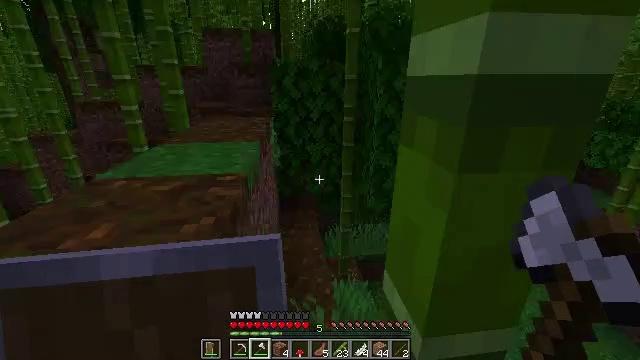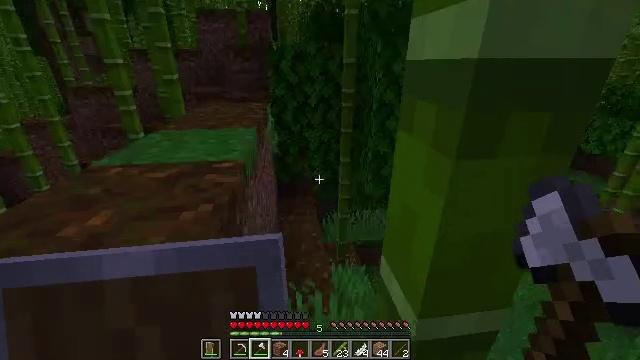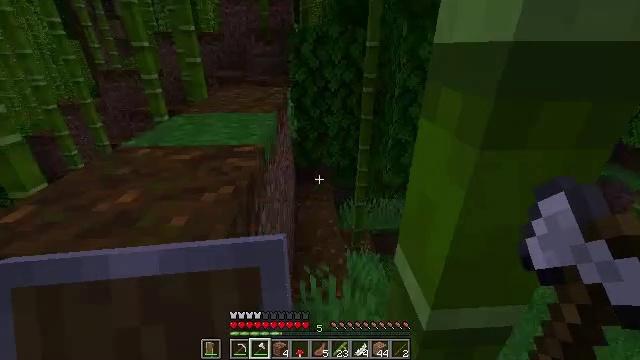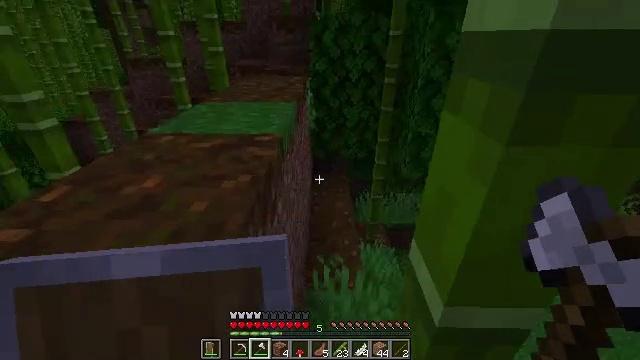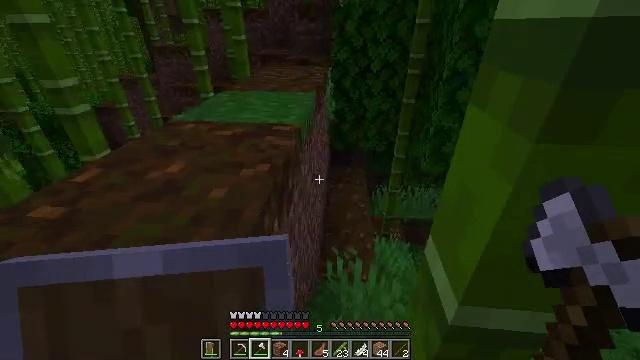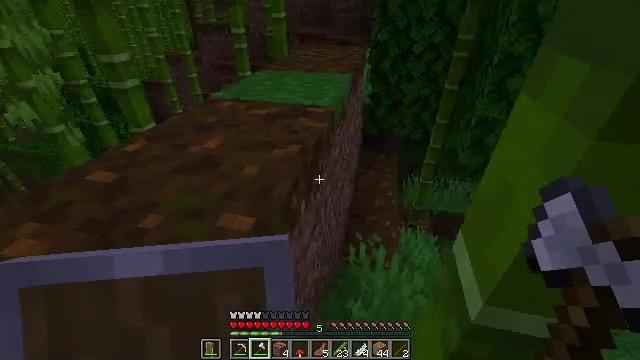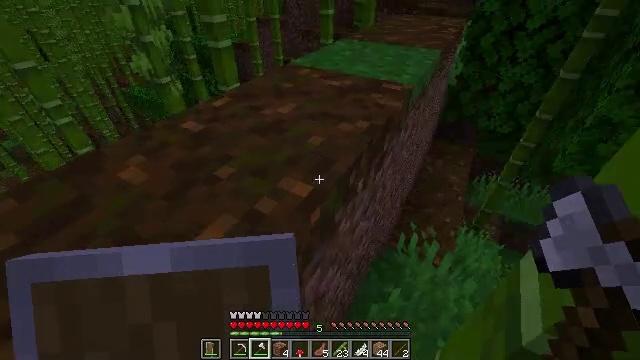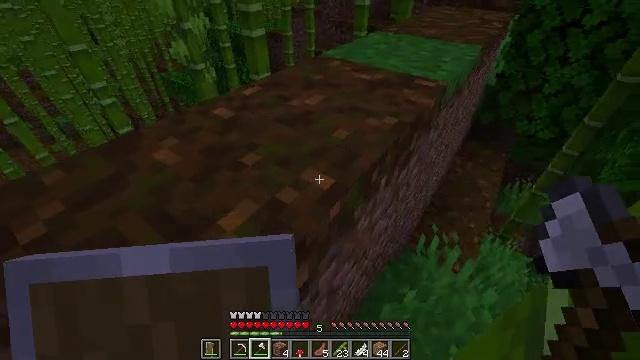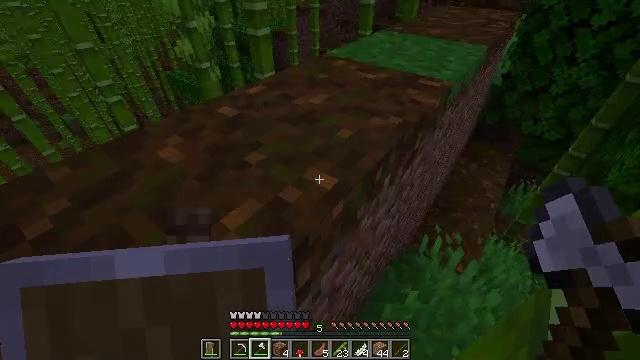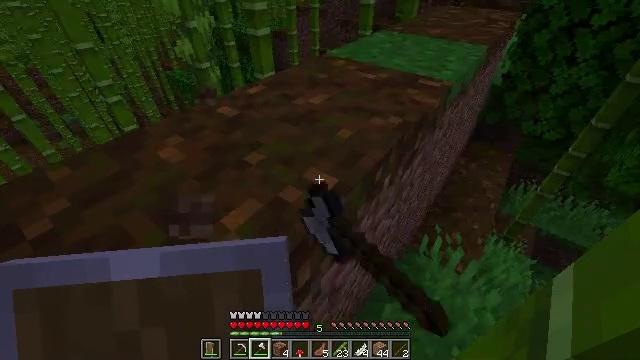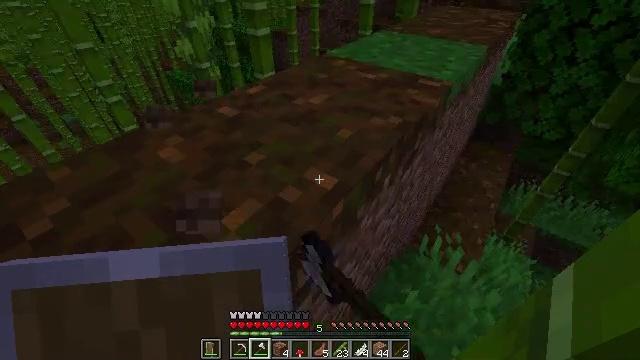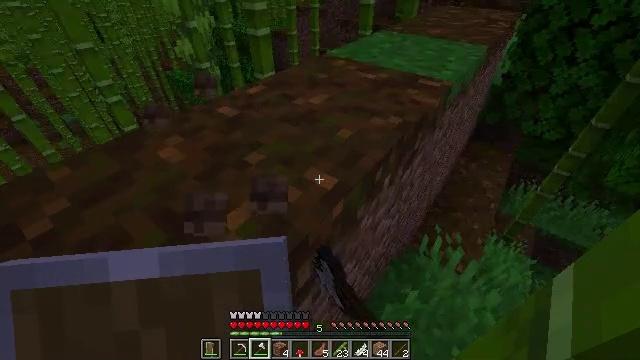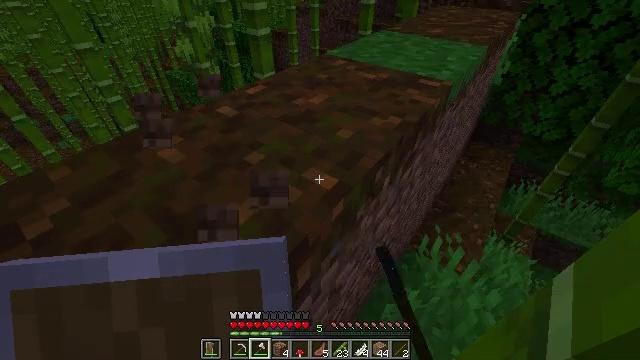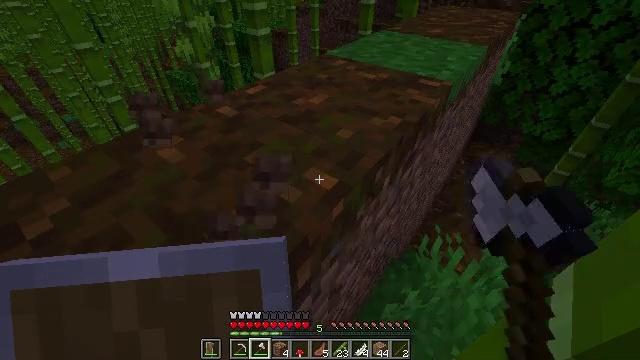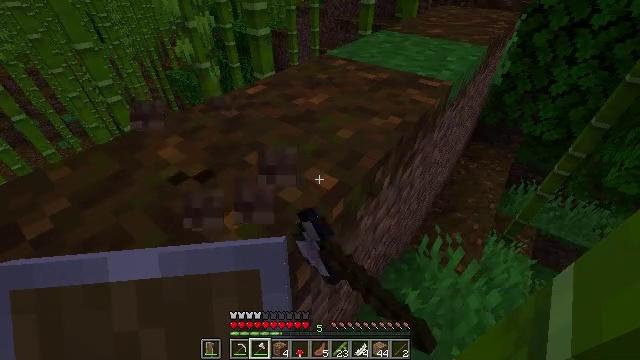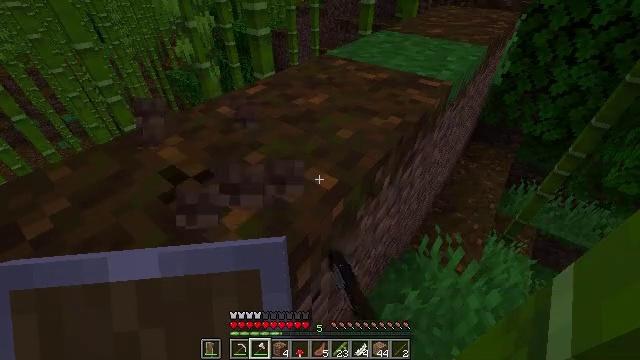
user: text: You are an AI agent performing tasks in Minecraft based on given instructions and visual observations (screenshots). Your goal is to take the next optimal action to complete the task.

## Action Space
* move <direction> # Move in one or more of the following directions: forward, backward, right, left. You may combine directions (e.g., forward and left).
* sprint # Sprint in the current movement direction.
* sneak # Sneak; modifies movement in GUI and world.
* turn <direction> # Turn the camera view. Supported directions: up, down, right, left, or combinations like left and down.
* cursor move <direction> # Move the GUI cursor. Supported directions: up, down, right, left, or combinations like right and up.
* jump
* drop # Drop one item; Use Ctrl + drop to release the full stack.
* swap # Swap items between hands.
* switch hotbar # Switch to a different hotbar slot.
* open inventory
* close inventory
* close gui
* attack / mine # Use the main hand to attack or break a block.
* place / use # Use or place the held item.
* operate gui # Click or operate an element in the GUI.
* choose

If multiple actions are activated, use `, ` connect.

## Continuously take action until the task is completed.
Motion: motion action
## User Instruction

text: Gather the podzol block.
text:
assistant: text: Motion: turn down
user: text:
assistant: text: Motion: turn left and down
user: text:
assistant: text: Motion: turn left and down
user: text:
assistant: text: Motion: turn left and down
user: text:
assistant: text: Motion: turn left and down
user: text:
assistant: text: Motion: turn left and down
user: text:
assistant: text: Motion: turn left and down
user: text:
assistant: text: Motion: attack / mine
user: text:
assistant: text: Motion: attack / mine
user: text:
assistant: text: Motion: attack / mine
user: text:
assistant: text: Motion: attack / mine
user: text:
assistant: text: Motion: attack / mine
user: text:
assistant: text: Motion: attack / mine
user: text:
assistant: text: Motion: attack / mine
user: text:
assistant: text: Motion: attack / mine
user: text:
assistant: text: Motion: attack / mine
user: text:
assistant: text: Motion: attack / mine
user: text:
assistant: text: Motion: attack / mine
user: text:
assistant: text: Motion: attack / mine
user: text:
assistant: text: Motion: attack / mine
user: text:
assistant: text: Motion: attack / mine
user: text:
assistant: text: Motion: attack / mine
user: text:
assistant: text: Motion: attack / mine
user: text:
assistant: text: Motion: attack / mine
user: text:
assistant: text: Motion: attack / mine
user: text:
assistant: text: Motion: attack / mine
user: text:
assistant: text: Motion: attack / mine, switch to hotbar 1
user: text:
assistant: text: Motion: attack / mine, switch to hotbar 1
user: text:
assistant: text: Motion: attack / mine, switch to hotbar 1
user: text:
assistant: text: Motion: attack / mine, switch to hotbar 1